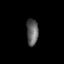
Tissue: prostate
Cell type: Fibroblasts
Senescence score: 0.7519
Nuclear area (px): 303
Mean DAPI intensity: 96.36